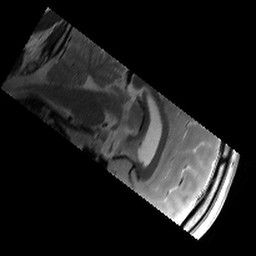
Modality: T2w
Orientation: sagittal
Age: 23
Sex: male
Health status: healthy
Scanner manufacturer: siemens
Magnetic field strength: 3 T
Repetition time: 6 s
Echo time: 0.064 s